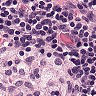
Metastatic tissue present: no